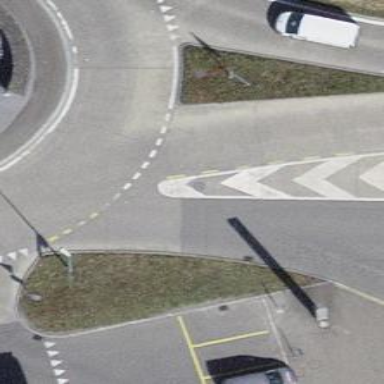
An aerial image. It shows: Secondary road with asphalt surface.